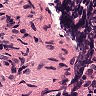
Metastatic tissue present: no